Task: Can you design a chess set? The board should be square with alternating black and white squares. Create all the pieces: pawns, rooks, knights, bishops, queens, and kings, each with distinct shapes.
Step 2550:
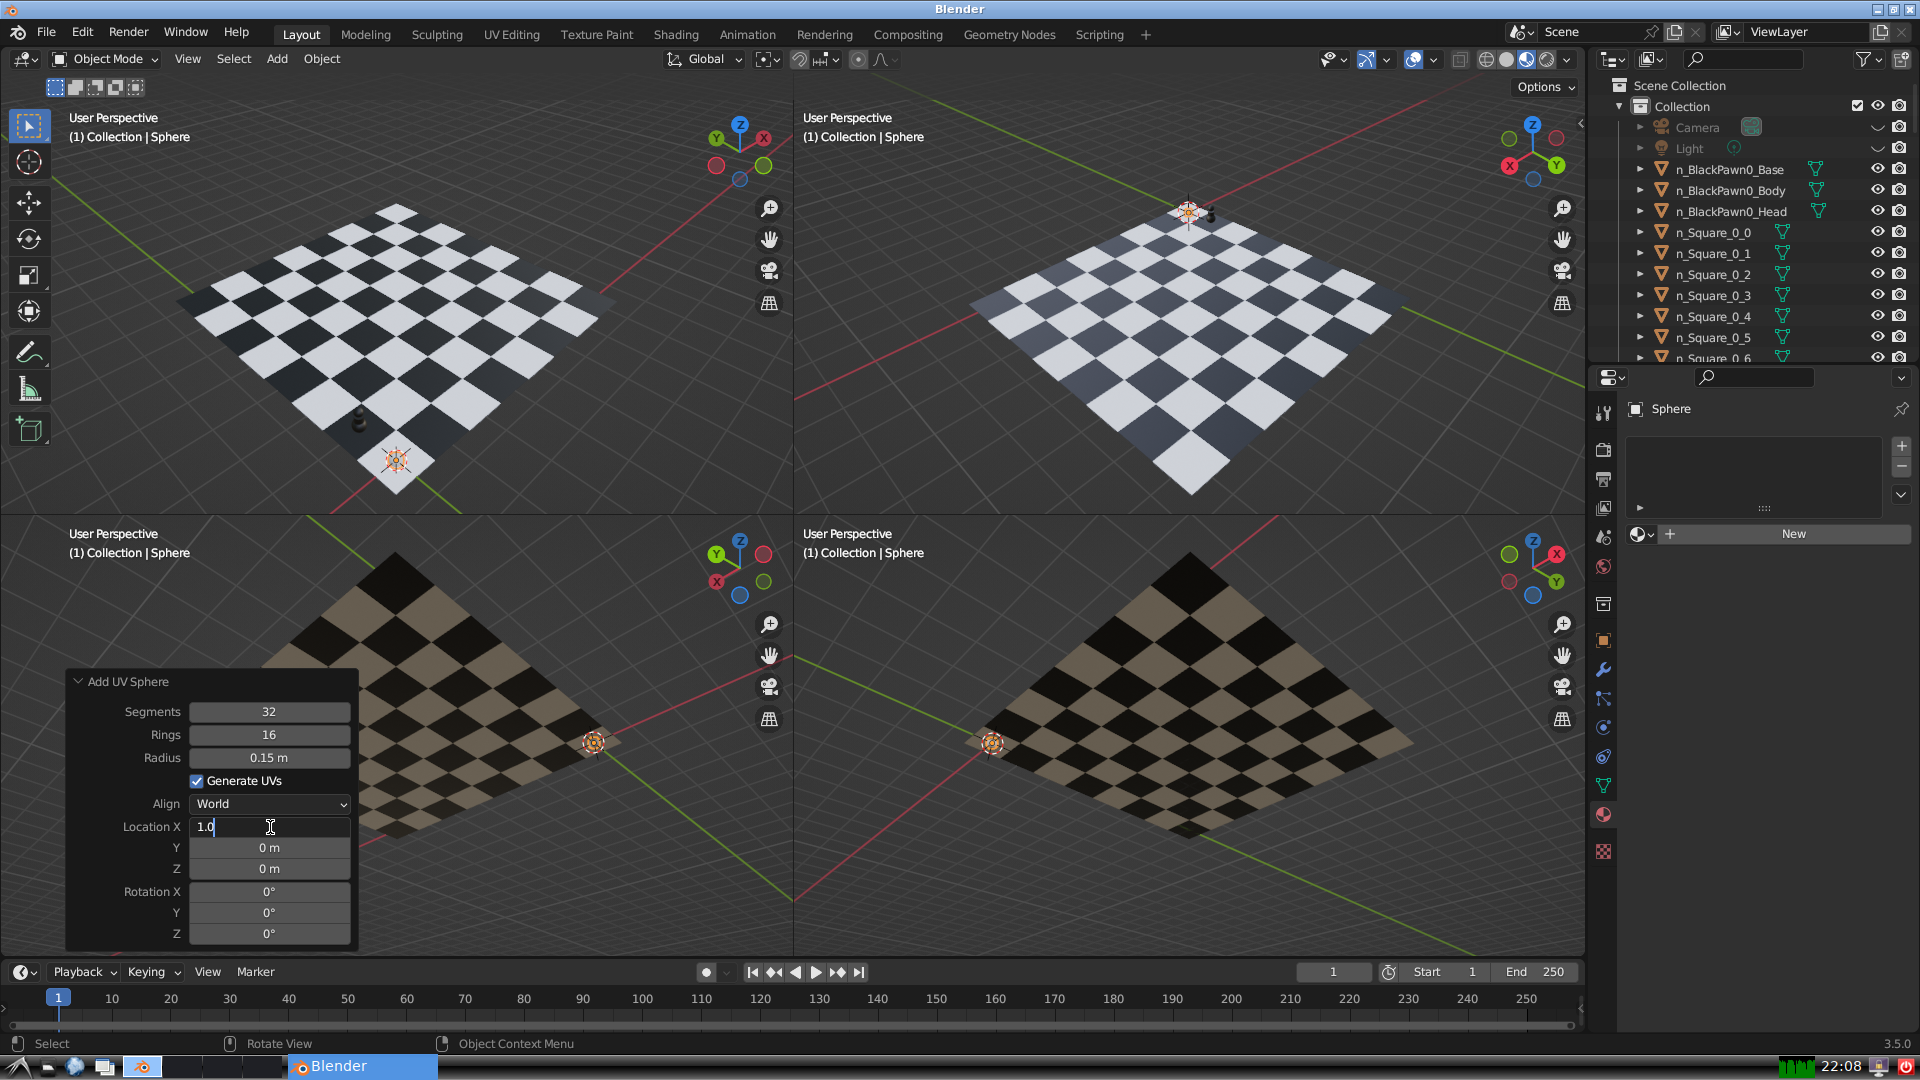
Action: {"key_press": ['Return']}